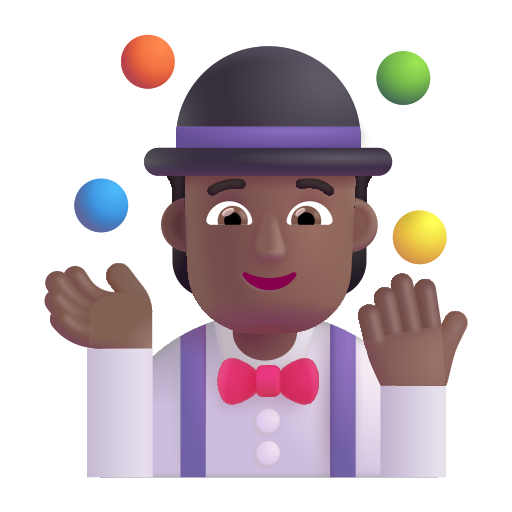
person juggling color  dark